Question: I want to Generate Calendar in c#.net to enter daily attendance.I have used jquery calendar for similar purpose in web. Is there any ways to create calendar control and get click event to mark and display values in that.
Thanks
Example image:

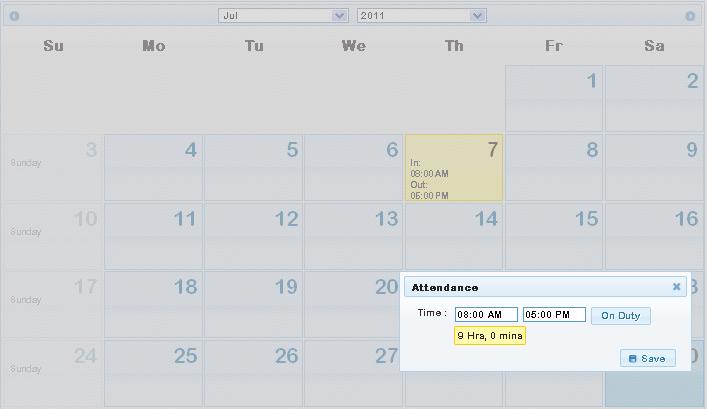
Answer: If you have a budget I would definitely go for a commercial component like <URL>. That will cost $999 for the collection, I've never used Telerik's controls before so I can't recommend them myself but by the looks it could be well worth it in the long run if you can reuse the components in other projects.
If that isn't an option, something as simple as your example would be fairly easy to roll yourself. I mainly work in WinForms so this is how I would go about building the form:
1. Create a custom control to display any given day. You will need a label in the top corner for the day of month, and a label to display the text for the day (the In/Out times). Maybe add a border.
2. Create a form or control that will contain the calendar
3. Add a toolstrip docked to the top with your month and year controls. Use a combo box or drop-down button.
4. Add a thin panel docked to the top and add labels for the days. Decide on the width you want each column to be and position the labels based on that.
5. Add a FlowLayoutPanel and set Dock to Fill. This will contain the 'day' controls, which will flow left to right, top to bottom.
Now you need to be working in code, not the designer. This could probably be done in the constructor, the 'Page_Load' handler, or somewhere that gets called when the month/year is set (or initialised):
1. Add enough empty panels to the FlowLayoutControl to pad out the start of the month. You can find out how many to add with new DateTime(year, month, 1).DayOfWeek to find the day that the first of the month falls on. The empty panels should be set to the same size as the 'day' control.
2. Add a day control to the FlowLayoutControl for each day in the month. Use DateTime.DayInMonth(year, month) to find the number of days in the selected month, and set each 'day' control up with the date (and probably the in/out data) as you're adding it.
3. Now play with padding and borders on the 'day' controls and padding panels until everything looks right. You can add some test 'day' controls and panels in the designer to test layouts there and just call flowLayoutControl.Items.Clear() in the setup code.
That should result in a control that can dynamically display any month. To add the attendance editing feature, set up a 'Click' handler either in the 'day' control or in the calendar control itself (when you're adding the 'day' controls to the 'FlowLayoutControl', and open up a modal form to edit or add the in/out times for the selected day.
If you wanted the day controls to resize dynamically register for the containing control's 'Resize' event and set the width and height of each day control to 'Math.Floor(control.Width / 7)' (seven days wide) and 'Math.Floor(control.Height / 5)' (five weeks high) or something similar.